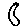
Label: moon